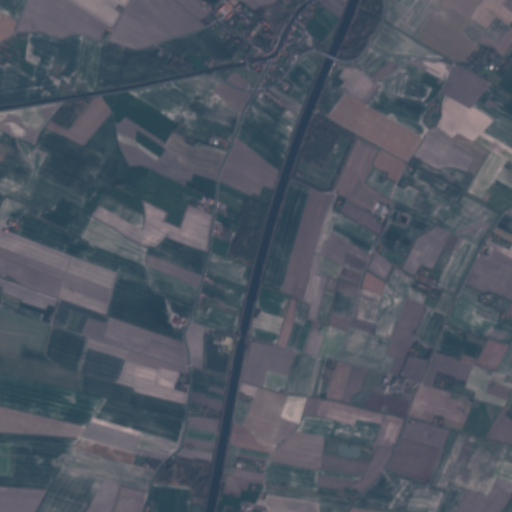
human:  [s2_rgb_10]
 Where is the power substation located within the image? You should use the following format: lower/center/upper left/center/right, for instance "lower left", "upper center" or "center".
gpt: The power substation is located in the upper center of the image.
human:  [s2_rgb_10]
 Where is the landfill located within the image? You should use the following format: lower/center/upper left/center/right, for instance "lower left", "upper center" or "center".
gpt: There is no landfill in the image.